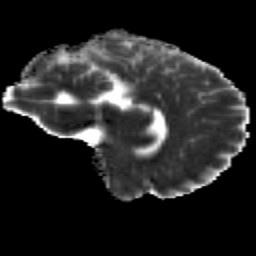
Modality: MD
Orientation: sagittal
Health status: healthy
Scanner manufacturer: siemens
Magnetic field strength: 3 T
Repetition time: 12 s
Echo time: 0.092 s